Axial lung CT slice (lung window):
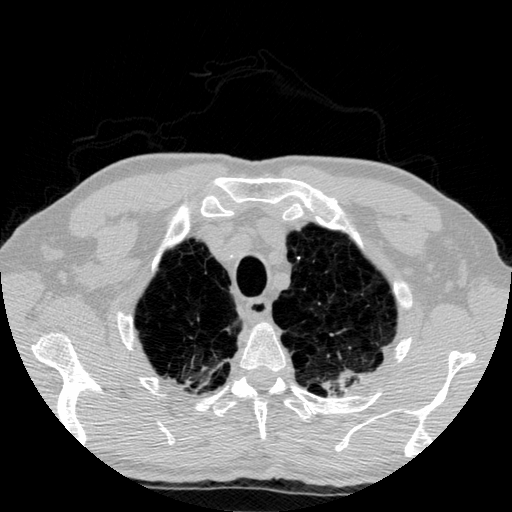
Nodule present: no